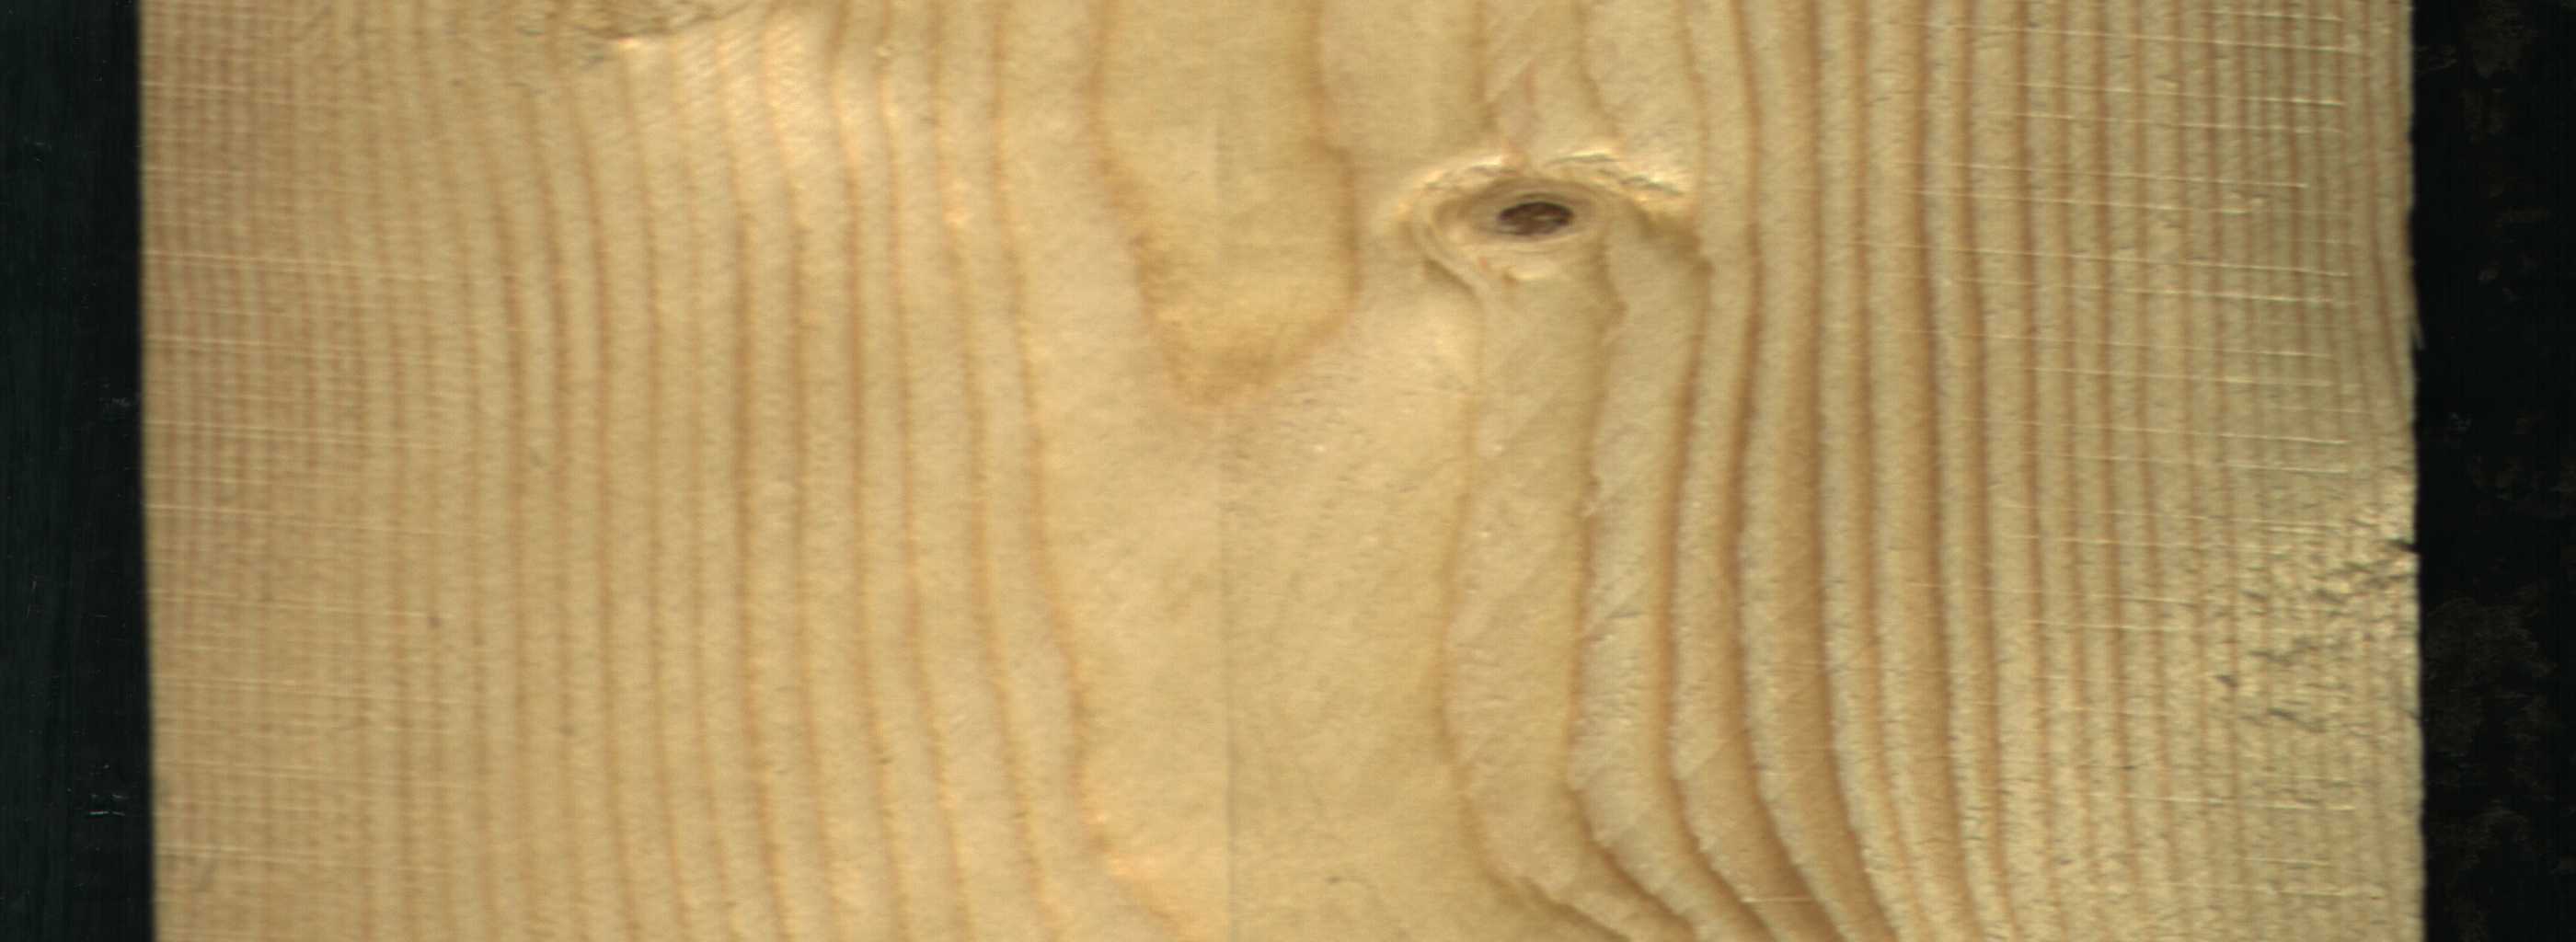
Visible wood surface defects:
Dead_Knot